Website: bh-photo
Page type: address-validator
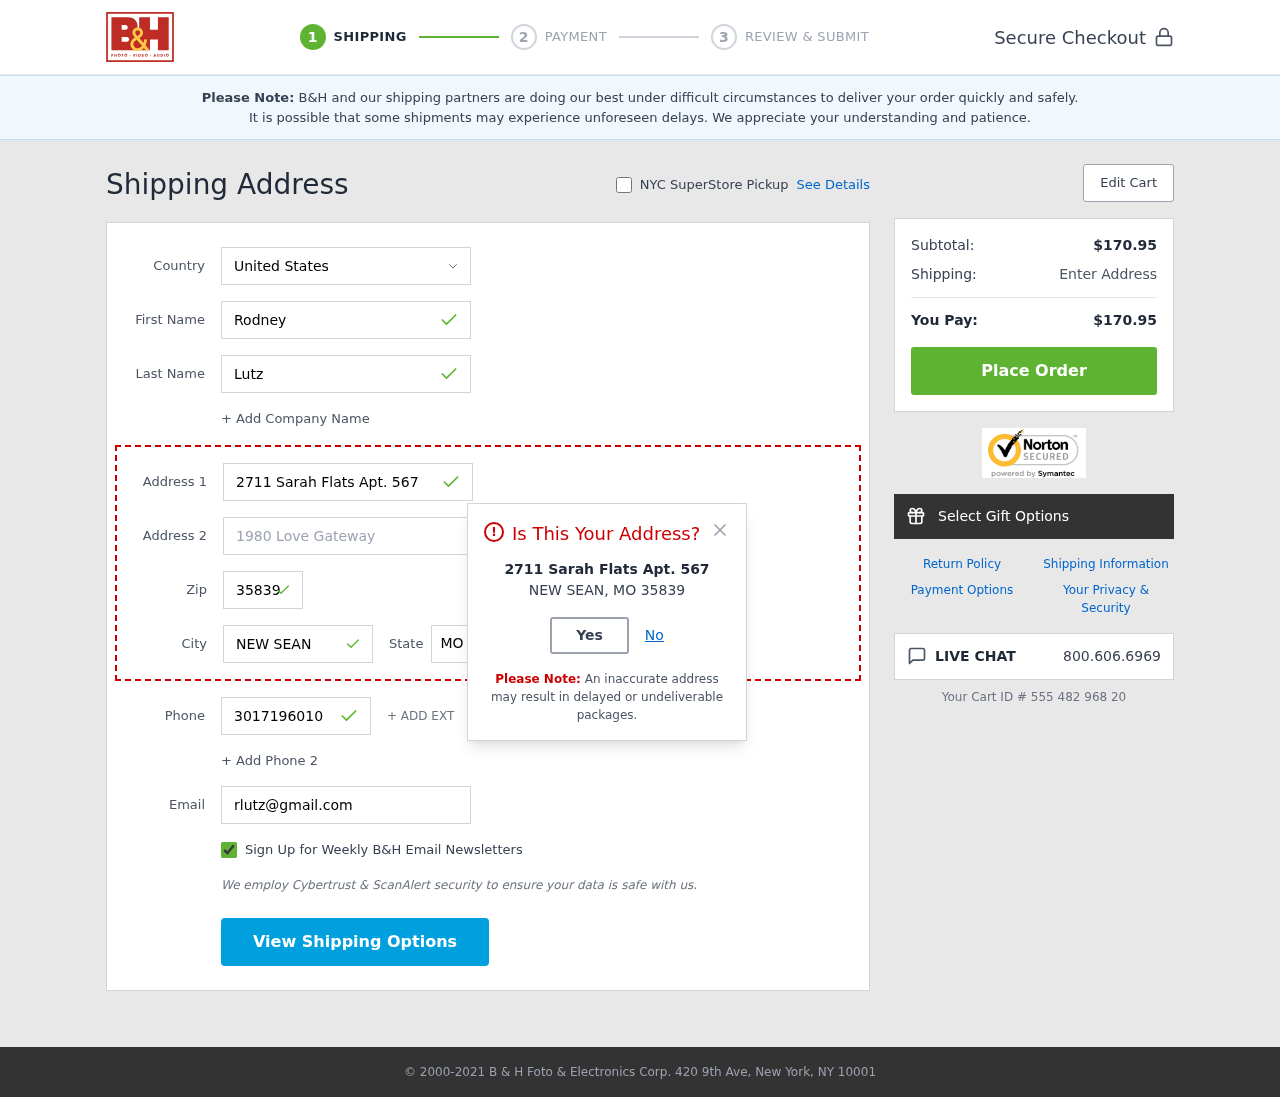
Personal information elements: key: PII_CITY
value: New Sean
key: PII_COUNTRY
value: United States
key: PII_EMAIL
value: rlutz@gmail.com
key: PII_FIRSTNAME
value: Rodney
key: PII_LASTNAME
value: Lutz
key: PII_PHONE
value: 3017196010
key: PII_POSTCODE
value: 35839
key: PII_STATE_ABBR
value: MO
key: PII_STREET
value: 2711 Sarah Flats Apt. 567
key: PII_STREET2
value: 1980 Love Gateway
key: PII_CITY_MODAL
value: NEW SEAN
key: PII_POSTCODE_FULL
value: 35839
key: PII_POSTCODE_NUMERIC
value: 35839
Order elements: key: ORDER_SUBTOTAL
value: $170.95
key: ORDER_TOTAL
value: $170.95
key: ORDER_ID
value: Your Cart ID # 555 482 968 20